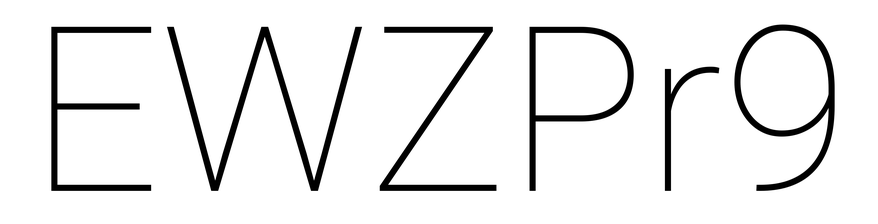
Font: Roboto_Thin